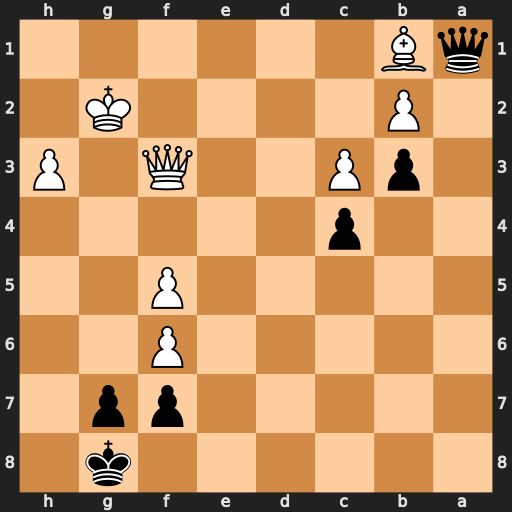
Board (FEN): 6k1/5pp1/5P2/5P2/2p5/1pP2Q1P/1P4K1/qB6
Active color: b
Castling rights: -
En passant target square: -
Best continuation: Qxb2+ Kg3 Qxb1